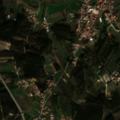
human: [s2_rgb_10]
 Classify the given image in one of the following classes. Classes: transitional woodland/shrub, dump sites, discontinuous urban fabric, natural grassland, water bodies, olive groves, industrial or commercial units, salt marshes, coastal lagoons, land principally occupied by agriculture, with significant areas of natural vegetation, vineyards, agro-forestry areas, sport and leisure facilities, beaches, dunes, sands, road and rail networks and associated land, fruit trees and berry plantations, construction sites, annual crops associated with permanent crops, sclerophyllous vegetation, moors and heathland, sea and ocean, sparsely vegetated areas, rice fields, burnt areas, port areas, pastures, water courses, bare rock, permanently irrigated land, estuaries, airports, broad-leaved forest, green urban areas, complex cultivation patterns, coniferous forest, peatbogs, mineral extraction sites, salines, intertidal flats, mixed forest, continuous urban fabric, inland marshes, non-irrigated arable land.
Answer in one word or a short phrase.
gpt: discontinuous urban fabric, complex cultivation patterns, land principally occupied by agriculture, with significant areas of natural vegetation, broad-leaved forest, mixed forest